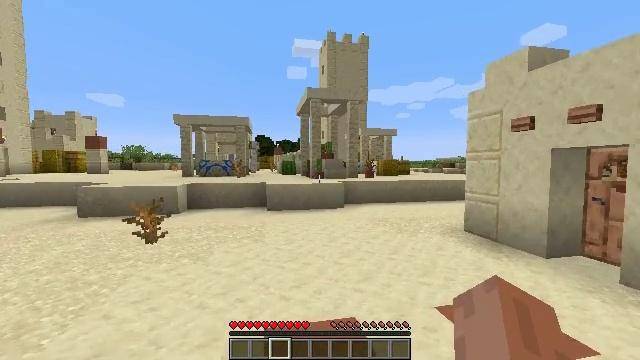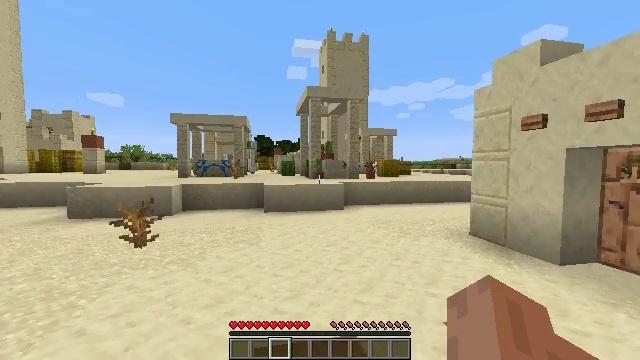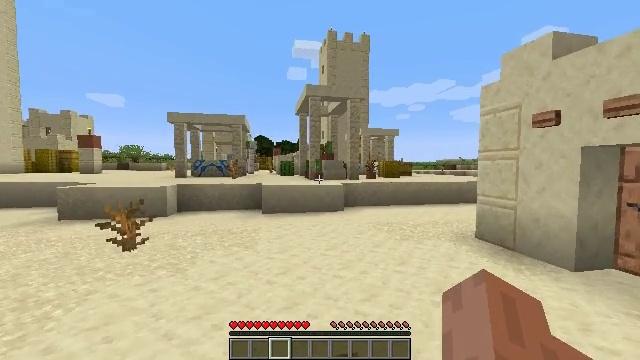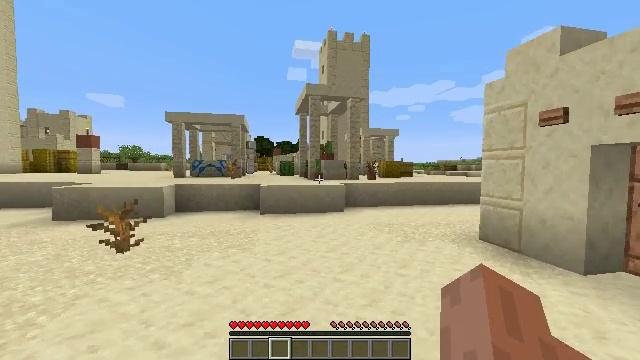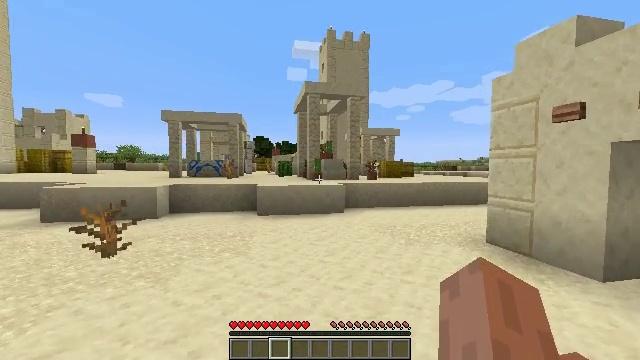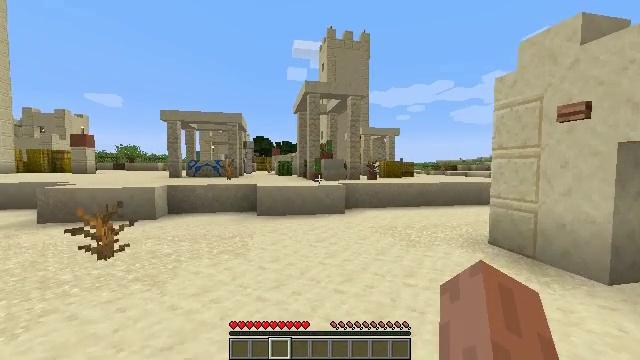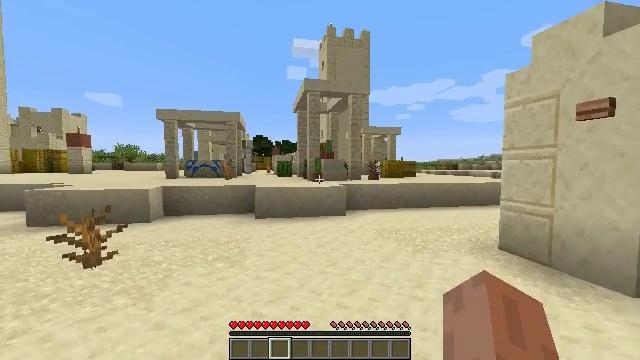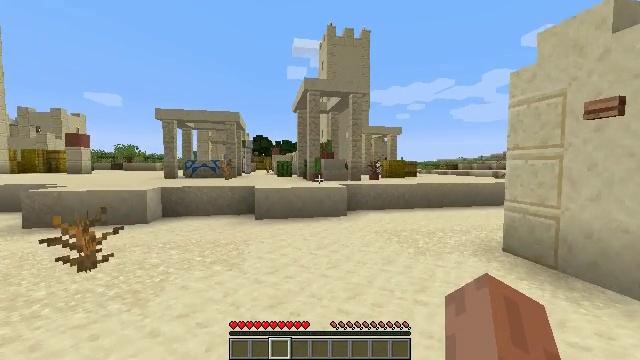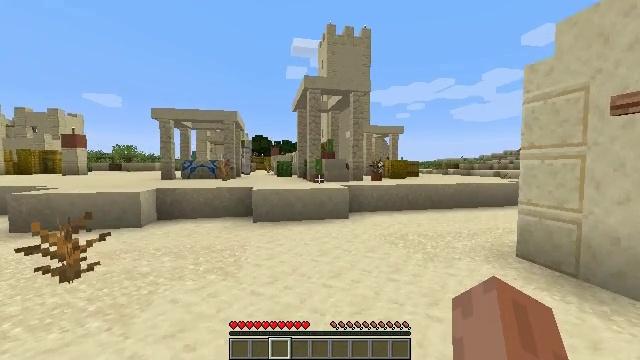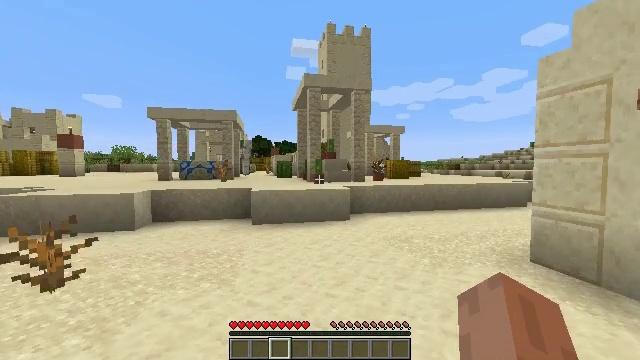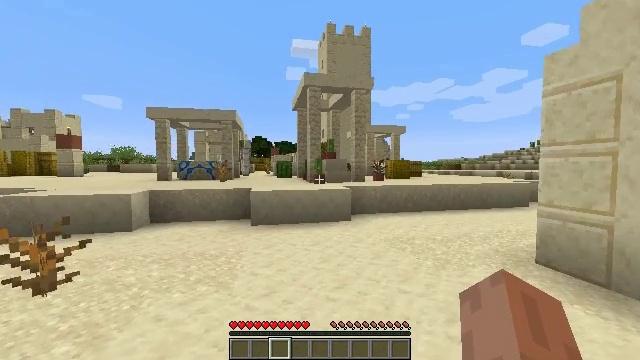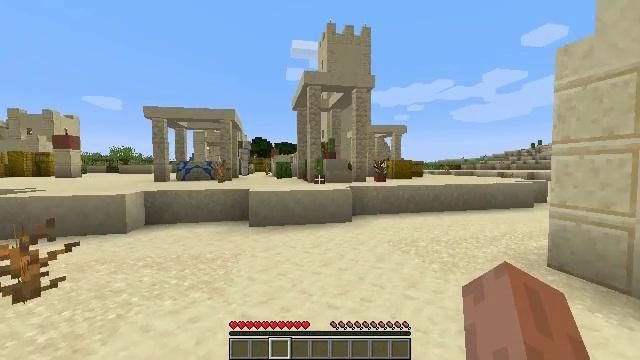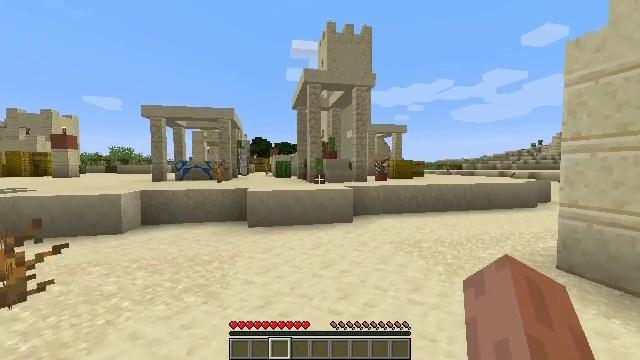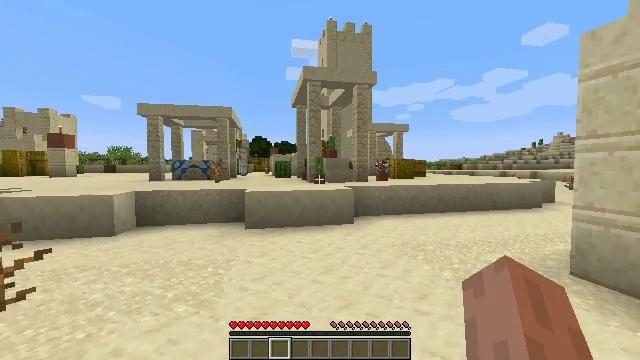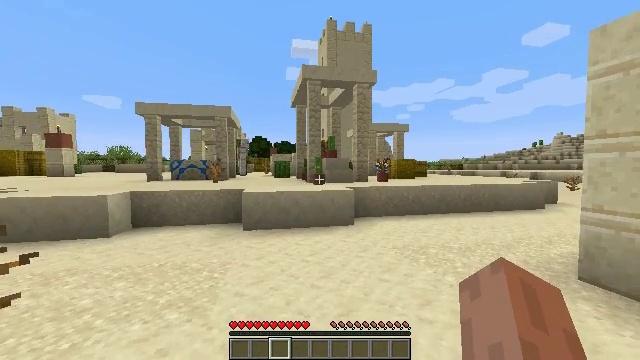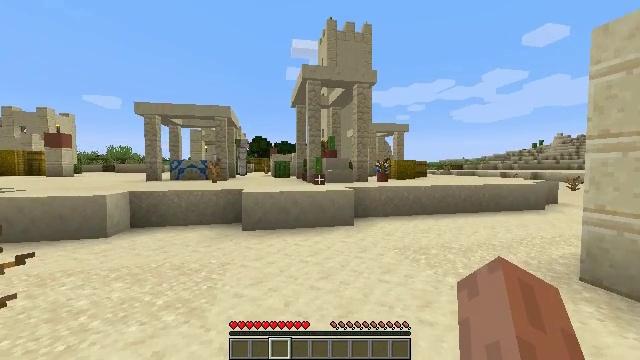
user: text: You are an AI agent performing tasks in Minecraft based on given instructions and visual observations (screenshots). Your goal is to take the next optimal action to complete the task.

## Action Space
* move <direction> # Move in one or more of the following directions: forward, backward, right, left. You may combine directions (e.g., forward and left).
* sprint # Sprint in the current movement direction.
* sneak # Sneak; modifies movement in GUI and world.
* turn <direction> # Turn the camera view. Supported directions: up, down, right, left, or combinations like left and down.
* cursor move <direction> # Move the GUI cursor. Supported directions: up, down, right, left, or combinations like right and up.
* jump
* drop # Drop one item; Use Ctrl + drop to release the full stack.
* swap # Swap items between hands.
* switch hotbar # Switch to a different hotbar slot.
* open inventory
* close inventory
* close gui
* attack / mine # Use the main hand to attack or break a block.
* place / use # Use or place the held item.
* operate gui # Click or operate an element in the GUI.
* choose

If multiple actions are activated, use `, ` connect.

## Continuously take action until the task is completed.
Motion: motion action
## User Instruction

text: Break the sea pickle cluster.
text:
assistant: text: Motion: move forward, attack / mine
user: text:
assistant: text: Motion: move forward, attack / mine
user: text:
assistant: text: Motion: move forward, attack / mine
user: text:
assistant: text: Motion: move forward, attack / mine
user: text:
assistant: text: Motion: move forward, attack / mine
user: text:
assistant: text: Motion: move forward, attack / mine
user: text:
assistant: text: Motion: move forward, attack / mine
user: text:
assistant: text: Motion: move forward, attack / mine
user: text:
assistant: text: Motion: move forward, attack / mine
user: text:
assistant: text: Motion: move forward, attack / mine
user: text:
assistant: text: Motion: move forward, attack / mine
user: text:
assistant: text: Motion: move forward, attack / mine
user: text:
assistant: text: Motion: attack / mine
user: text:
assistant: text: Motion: attack / mine
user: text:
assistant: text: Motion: attack / mine
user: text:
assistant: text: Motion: attack / mine
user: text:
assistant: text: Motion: attack / mine
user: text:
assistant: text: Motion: attack / mine
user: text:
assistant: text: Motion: attack / mine
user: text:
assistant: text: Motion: attack / mine
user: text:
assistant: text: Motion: attack / mine
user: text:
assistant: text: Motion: attack / mine
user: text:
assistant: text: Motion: attack / mine
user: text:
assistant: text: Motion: attack / mine
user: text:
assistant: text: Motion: attack / mine
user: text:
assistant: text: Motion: attack / mine
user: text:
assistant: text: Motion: attack / mine
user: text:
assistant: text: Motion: attack / mine
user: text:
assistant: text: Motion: move forward, attack / mine
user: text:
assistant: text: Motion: move forward, attack / mine